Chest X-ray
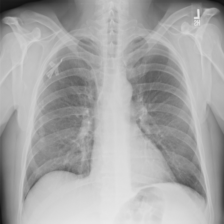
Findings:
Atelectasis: negative
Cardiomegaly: negative
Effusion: positive
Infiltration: negative
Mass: negative
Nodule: negative
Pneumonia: negative
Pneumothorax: negative
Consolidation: negative
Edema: negative
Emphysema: negative
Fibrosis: negative
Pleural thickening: negative
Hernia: negative